Question: Trying to make a drop down, but struggling to figure out how to make the dropdown start below the button. I have this:
<URL>
'''
<div>
<ul>
<li>Item 1</li>
<li>Item 2</li>
<li>Item 3</li>
</ul>
</div>
<style>
div{
width: 200px;
height: 100px;
background: #ddd;
position: relative;
}
ul {
}
li {
width: 100px;
height: 50px;
background: yellow;
}
</style>
'''
And I'm trying to get this:

How can I get the dropdown to start rendering below its container and keep expanding directly down?
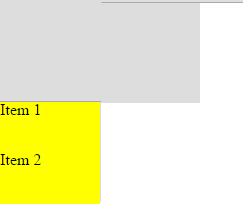
Answer: '''
nav ul ul {
display: none;
}
nav ul li:hover > ul {
display: block;
}
nav ul {
background: #efefef;
background: linear-gradient(top, #efefef 0%, #bbbbbb 100%);
background: -moz-linear-gradient(top, #efefef 0%, #bbbbbb 100%);
background: -webkit-linear-gradient(top, #efefef 0%, #bbbbbb 100%);
box-shadow: 0px 0px 9px rgba(0, 0, 0, 0.15);
padding: 0 20px;
border-radius: 10px;
list-style: none;
position: relative;
display: inline-table;
}
nav ul:after {
content: "";
clear: both;
display: block;
}
nav ul li {
float: left;
}
nav ul li:hover {
background: #4b545f;
background: linear-gradient(top, #4f5964 0%, #5f6975 40%);
background: -moz-linear-gradient(top, #4f5964 0%, #5f6975 40%);
background: -webkit-linear-gradient(top, #4f5964 0%, #5f6975 40%);
}
nav ul li:hover a {
color: #fff;
}
nav ul li a {
display: block;
padding: 25px 40px;
color: #757575;
text-decoration: none;
}
nav ul ul {
background: #5f6975;
border-radius: 0px;
padding: 0;
position: absolute;
top: 100%;
}
nav ul ul li {
float: none;
border-top: 1px solid #6b727c;
border-bottom: 1px solid #575f6a;
position: relative;
}
nav ul ul li a {
padding: 15px 40px;
color: #fff;
}
nav ul ul li a:hover {
background: #4b545f;
}
nav ul ul ul {
position: absolute;
left: 100%;
top: 0;
}
'''
'''
<nav>
<ul>
<li><a href="#">Home</a>
</li>
<li><a href="#">Tutorials</a>
<ul>
<li><a href="#">Photoshop</a>
</li>
<li><a href="#">Illustrator</a>
</li>
<li><a href="#">Web Design</a>
<ul>
<li><a href="#">HTML</a>
</li>
<li><a href="#">CSS</a>
</li>
</ul>
</li>
</ul>
</li>
<li><a href="#">Articles</a>
<ul>
<li><a href="#">Web Design</a>
</li>
<li><a href="#">User Experience</a>
</li>
</ul>
</li>
<li><a href="#">Inspiration</a>
</li>
</ul>
</nav>
'''